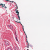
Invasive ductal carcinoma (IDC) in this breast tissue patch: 0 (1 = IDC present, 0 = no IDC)